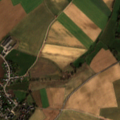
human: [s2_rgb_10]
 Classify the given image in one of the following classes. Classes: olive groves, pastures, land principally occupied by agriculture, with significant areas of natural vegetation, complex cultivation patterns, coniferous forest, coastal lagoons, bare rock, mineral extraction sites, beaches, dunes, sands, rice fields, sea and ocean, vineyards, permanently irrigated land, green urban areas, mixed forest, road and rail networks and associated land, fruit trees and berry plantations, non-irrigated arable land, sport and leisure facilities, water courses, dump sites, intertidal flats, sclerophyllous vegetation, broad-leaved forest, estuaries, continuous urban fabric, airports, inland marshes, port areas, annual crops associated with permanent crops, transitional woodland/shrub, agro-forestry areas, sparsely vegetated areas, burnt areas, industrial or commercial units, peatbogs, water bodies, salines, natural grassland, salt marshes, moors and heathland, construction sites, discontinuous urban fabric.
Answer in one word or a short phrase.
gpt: discontinuous urban fabric, non-irrigated arable land, pastures, complex cultivation patterns